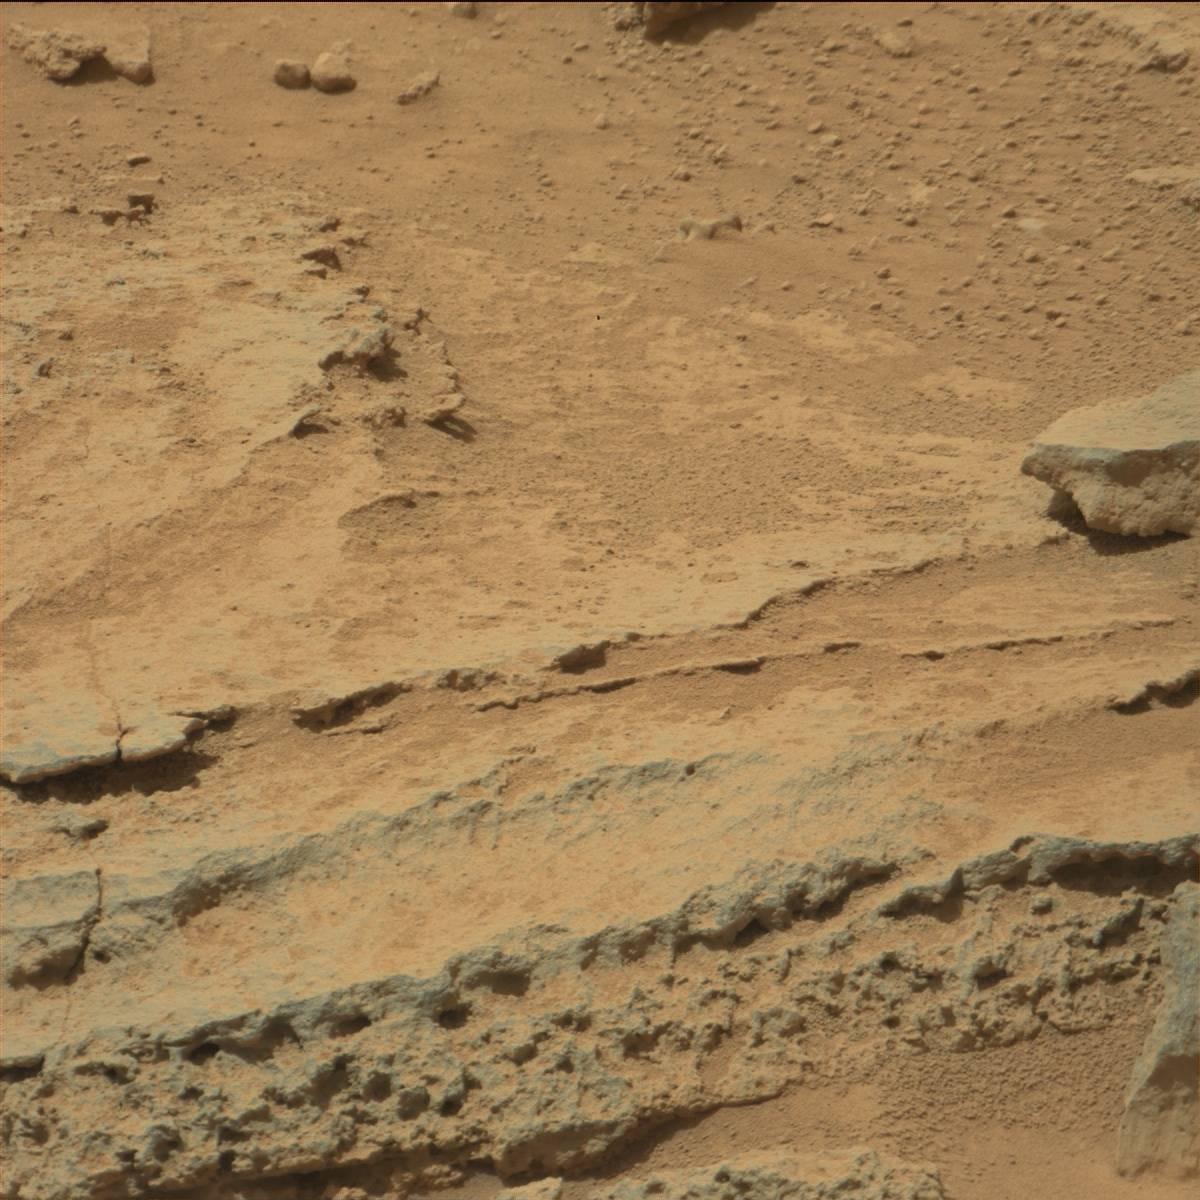
Terrain classes present: Bedrock, Rock, Sand / Soil